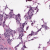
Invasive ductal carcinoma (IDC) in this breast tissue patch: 1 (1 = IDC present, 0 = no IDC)